Question: I have added an Image inside a Canvas view with this code.
'''
<Canvas x:Name="ContentPanelCanavas" Background="Transparent"
Height="{Binding ActualHeight, ElementName=LayoutRoot}"
Width="{Binding ActualWidth, ElementName=LayoutRoot}">
<Image x:Name="StartLogo" Source="/Assets/test.png" Stretch="None" VerticalAlignment="Center" HorizontalAlignment="Center"/>
</Canvas>
'''
But the Image is going out of View.

What is going wrong here. Please help
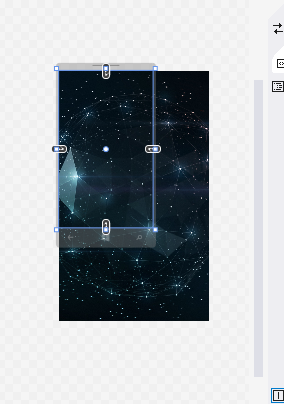
Answer: You are needed to set 'Height' n 'Width' of image n the 'Stretch' Property to 'Fill' for it doesnt go out of Your Canvas
'''
<Canvas x:Name="ContentPanelCanavas" Background="Transparent"
Height="{Binding ActualHeight, ElementName=LayoutRoot}"
Width="{Binding ActualWidth, ElementName=LayoutRoot}">
<Image x:Name="StartLogo" Source="/Assets/test.png" Stretch="Fill" VerticalAlignment="Center" HorizontalAlignment="Center" Height="{Binding ActualHeight, ElementName=LayoutRoot}"
Width="{Binding ActualWidth, ElementName=LayoutRoot}"/>
</Canvas>
'''